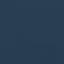
Land use / land cover: SeaLake